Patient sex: F
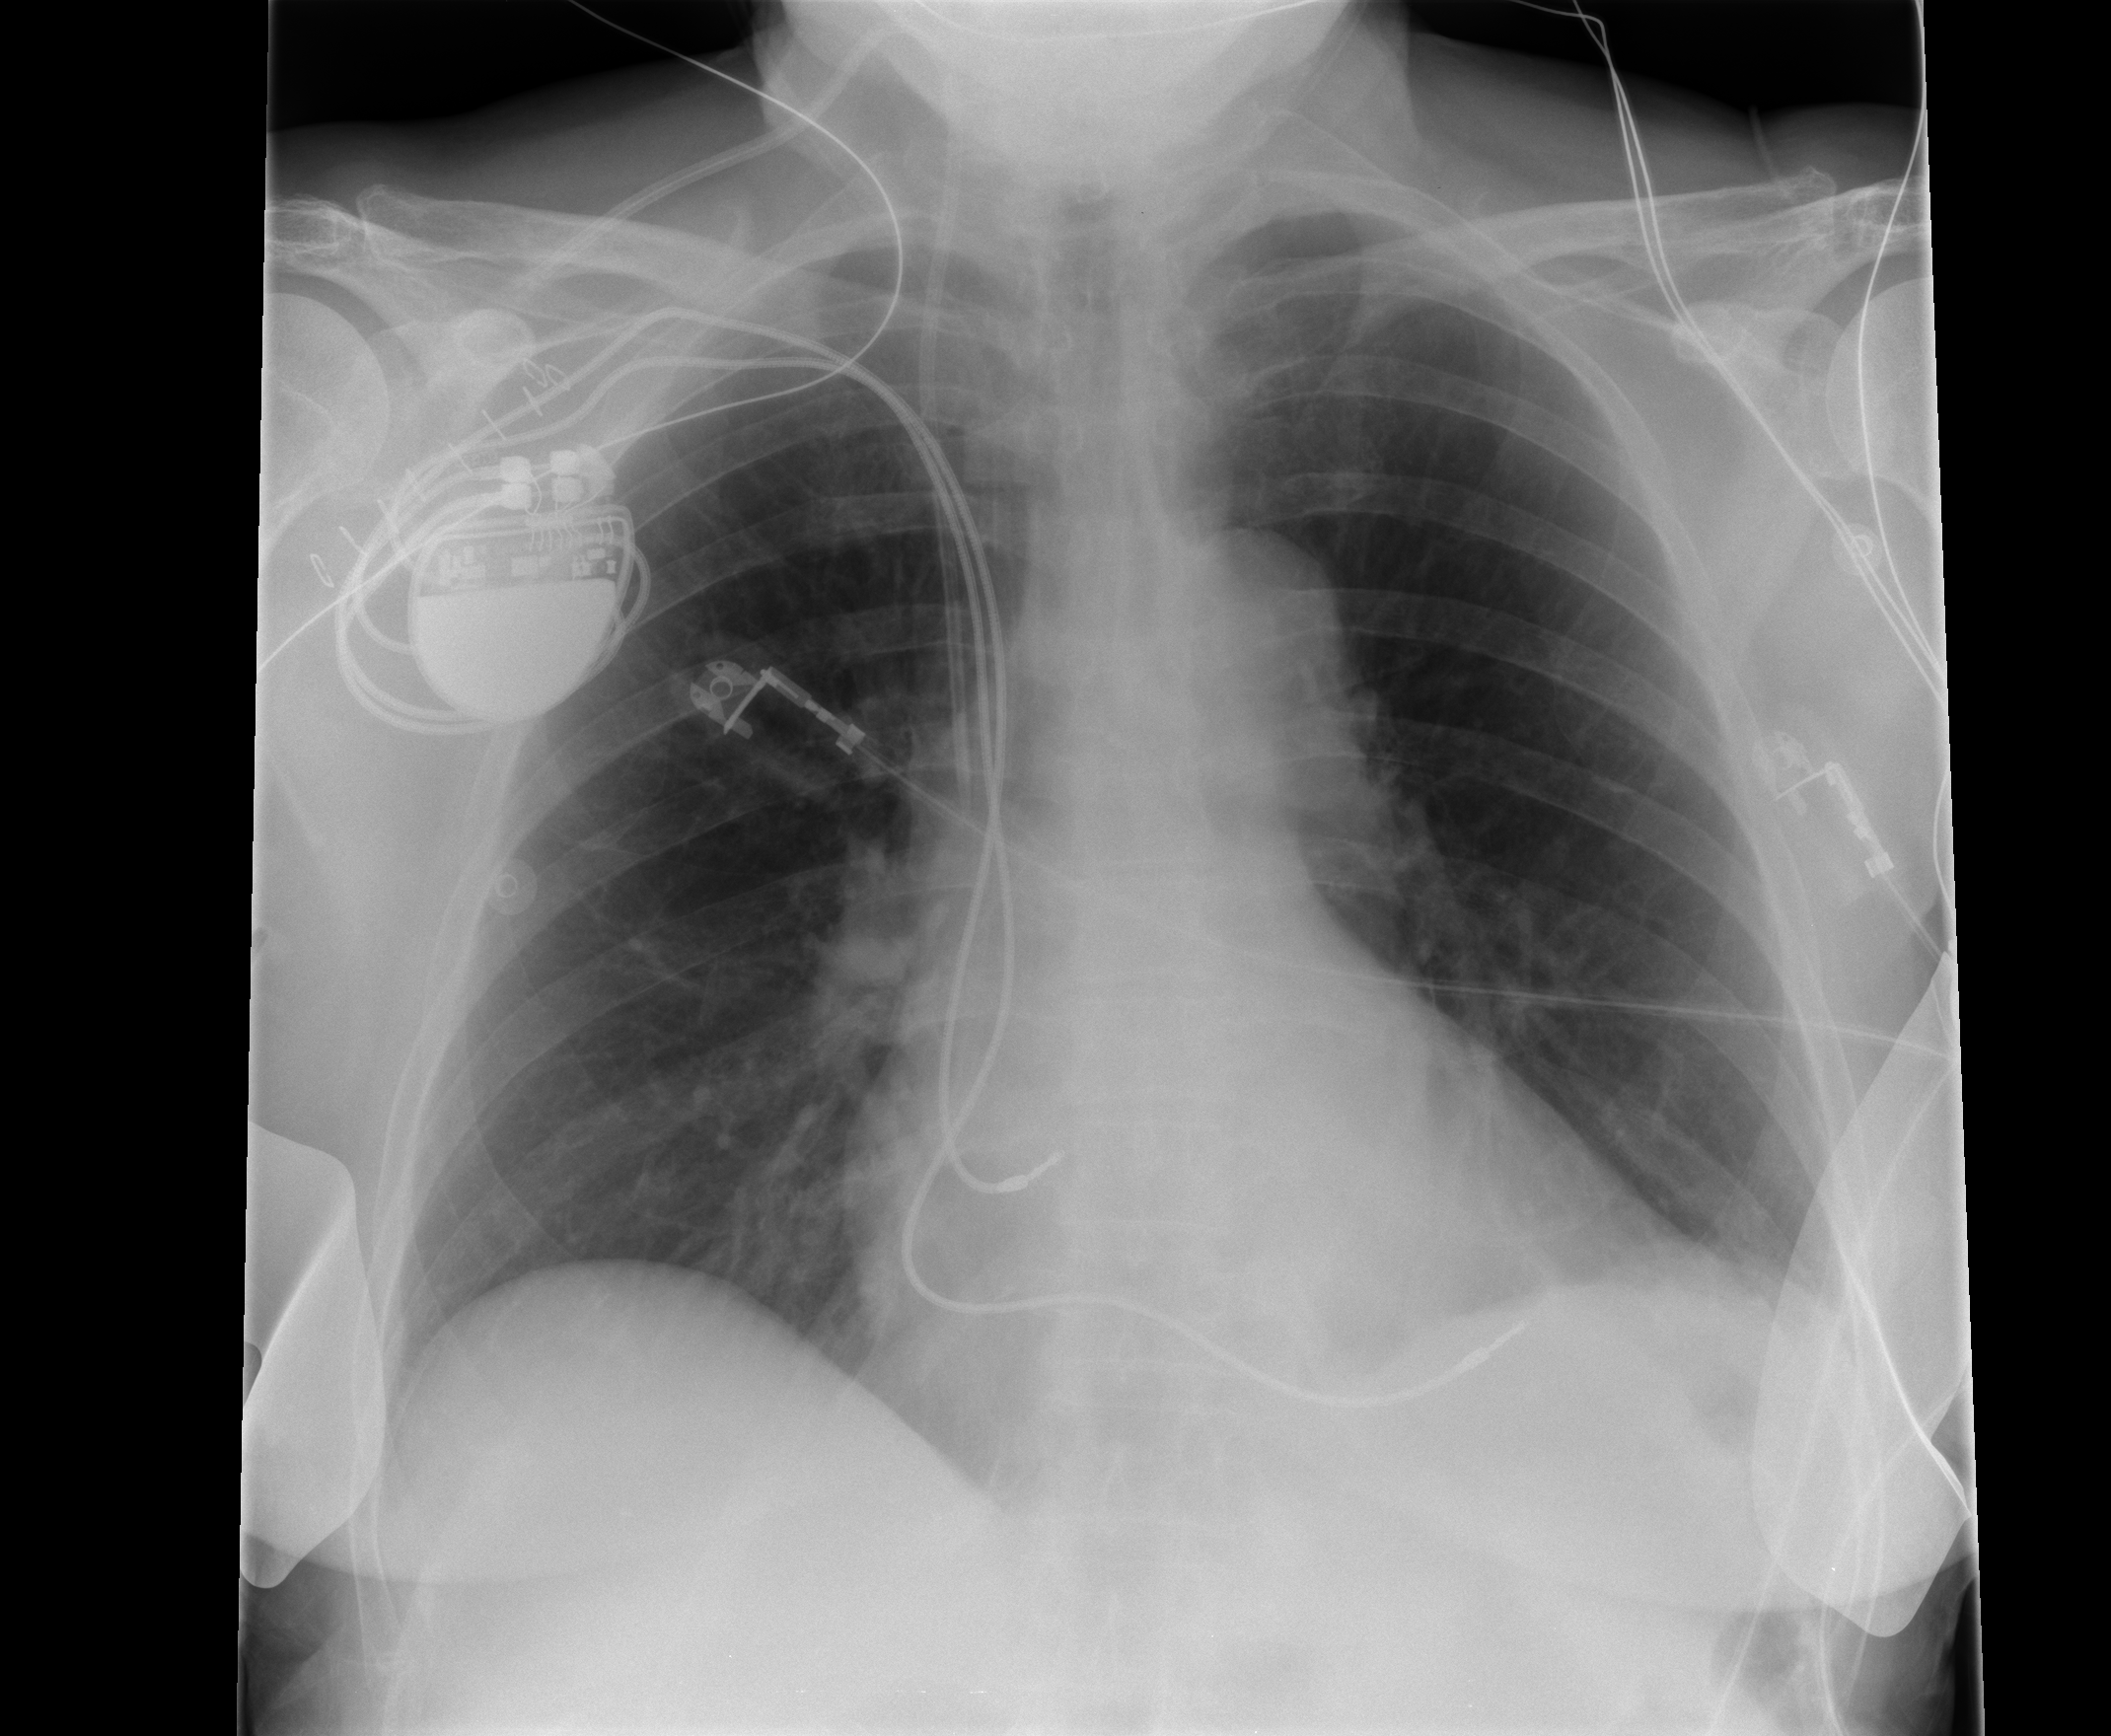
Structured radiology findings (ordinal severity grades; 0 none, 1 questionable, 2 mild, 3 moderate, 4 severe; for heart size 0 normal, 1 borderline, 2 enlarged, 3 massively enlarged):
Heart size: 0
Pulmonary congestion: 0
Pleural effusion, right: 0
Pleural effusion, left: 0
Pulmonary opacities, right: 0
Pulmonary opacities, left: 0
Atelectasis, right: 0
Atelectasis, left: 2